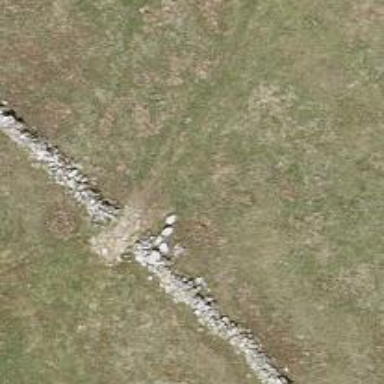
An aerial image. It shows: Dry stone wall barrier.